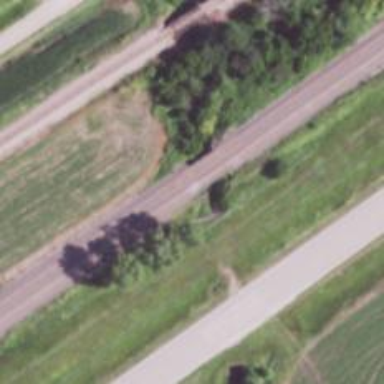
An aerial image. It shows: Bridge over railway line.